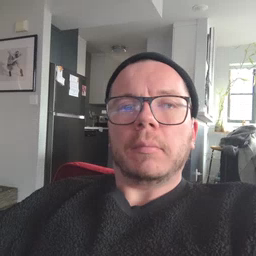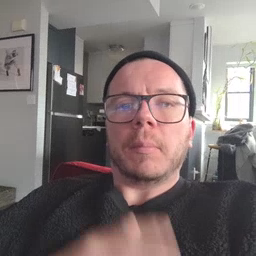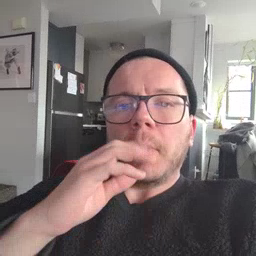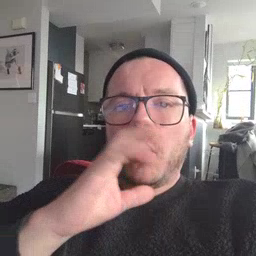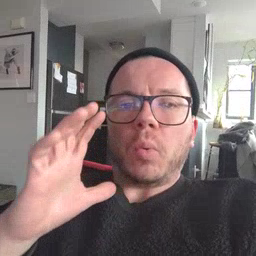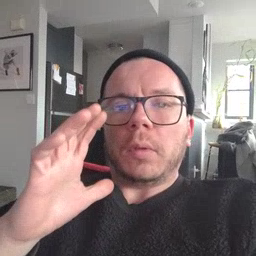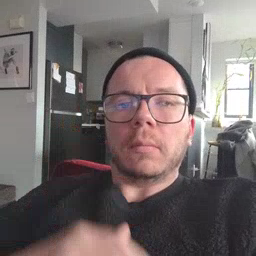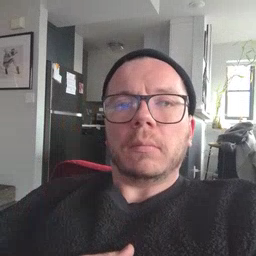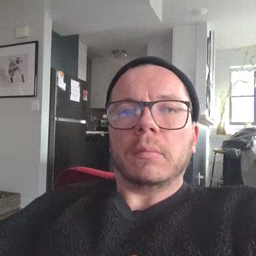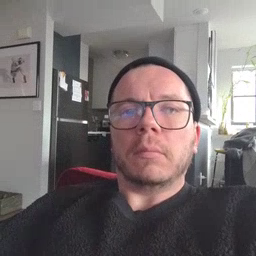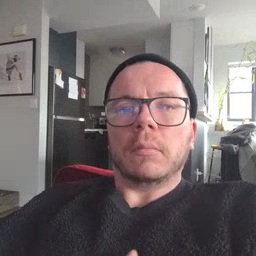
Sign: balloon